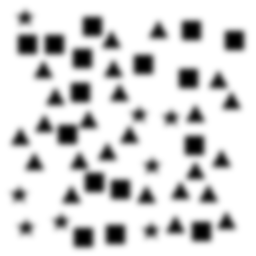
Squares: 16
Triangles: 24
Stars: 8
Total shapes: 48